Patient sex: M
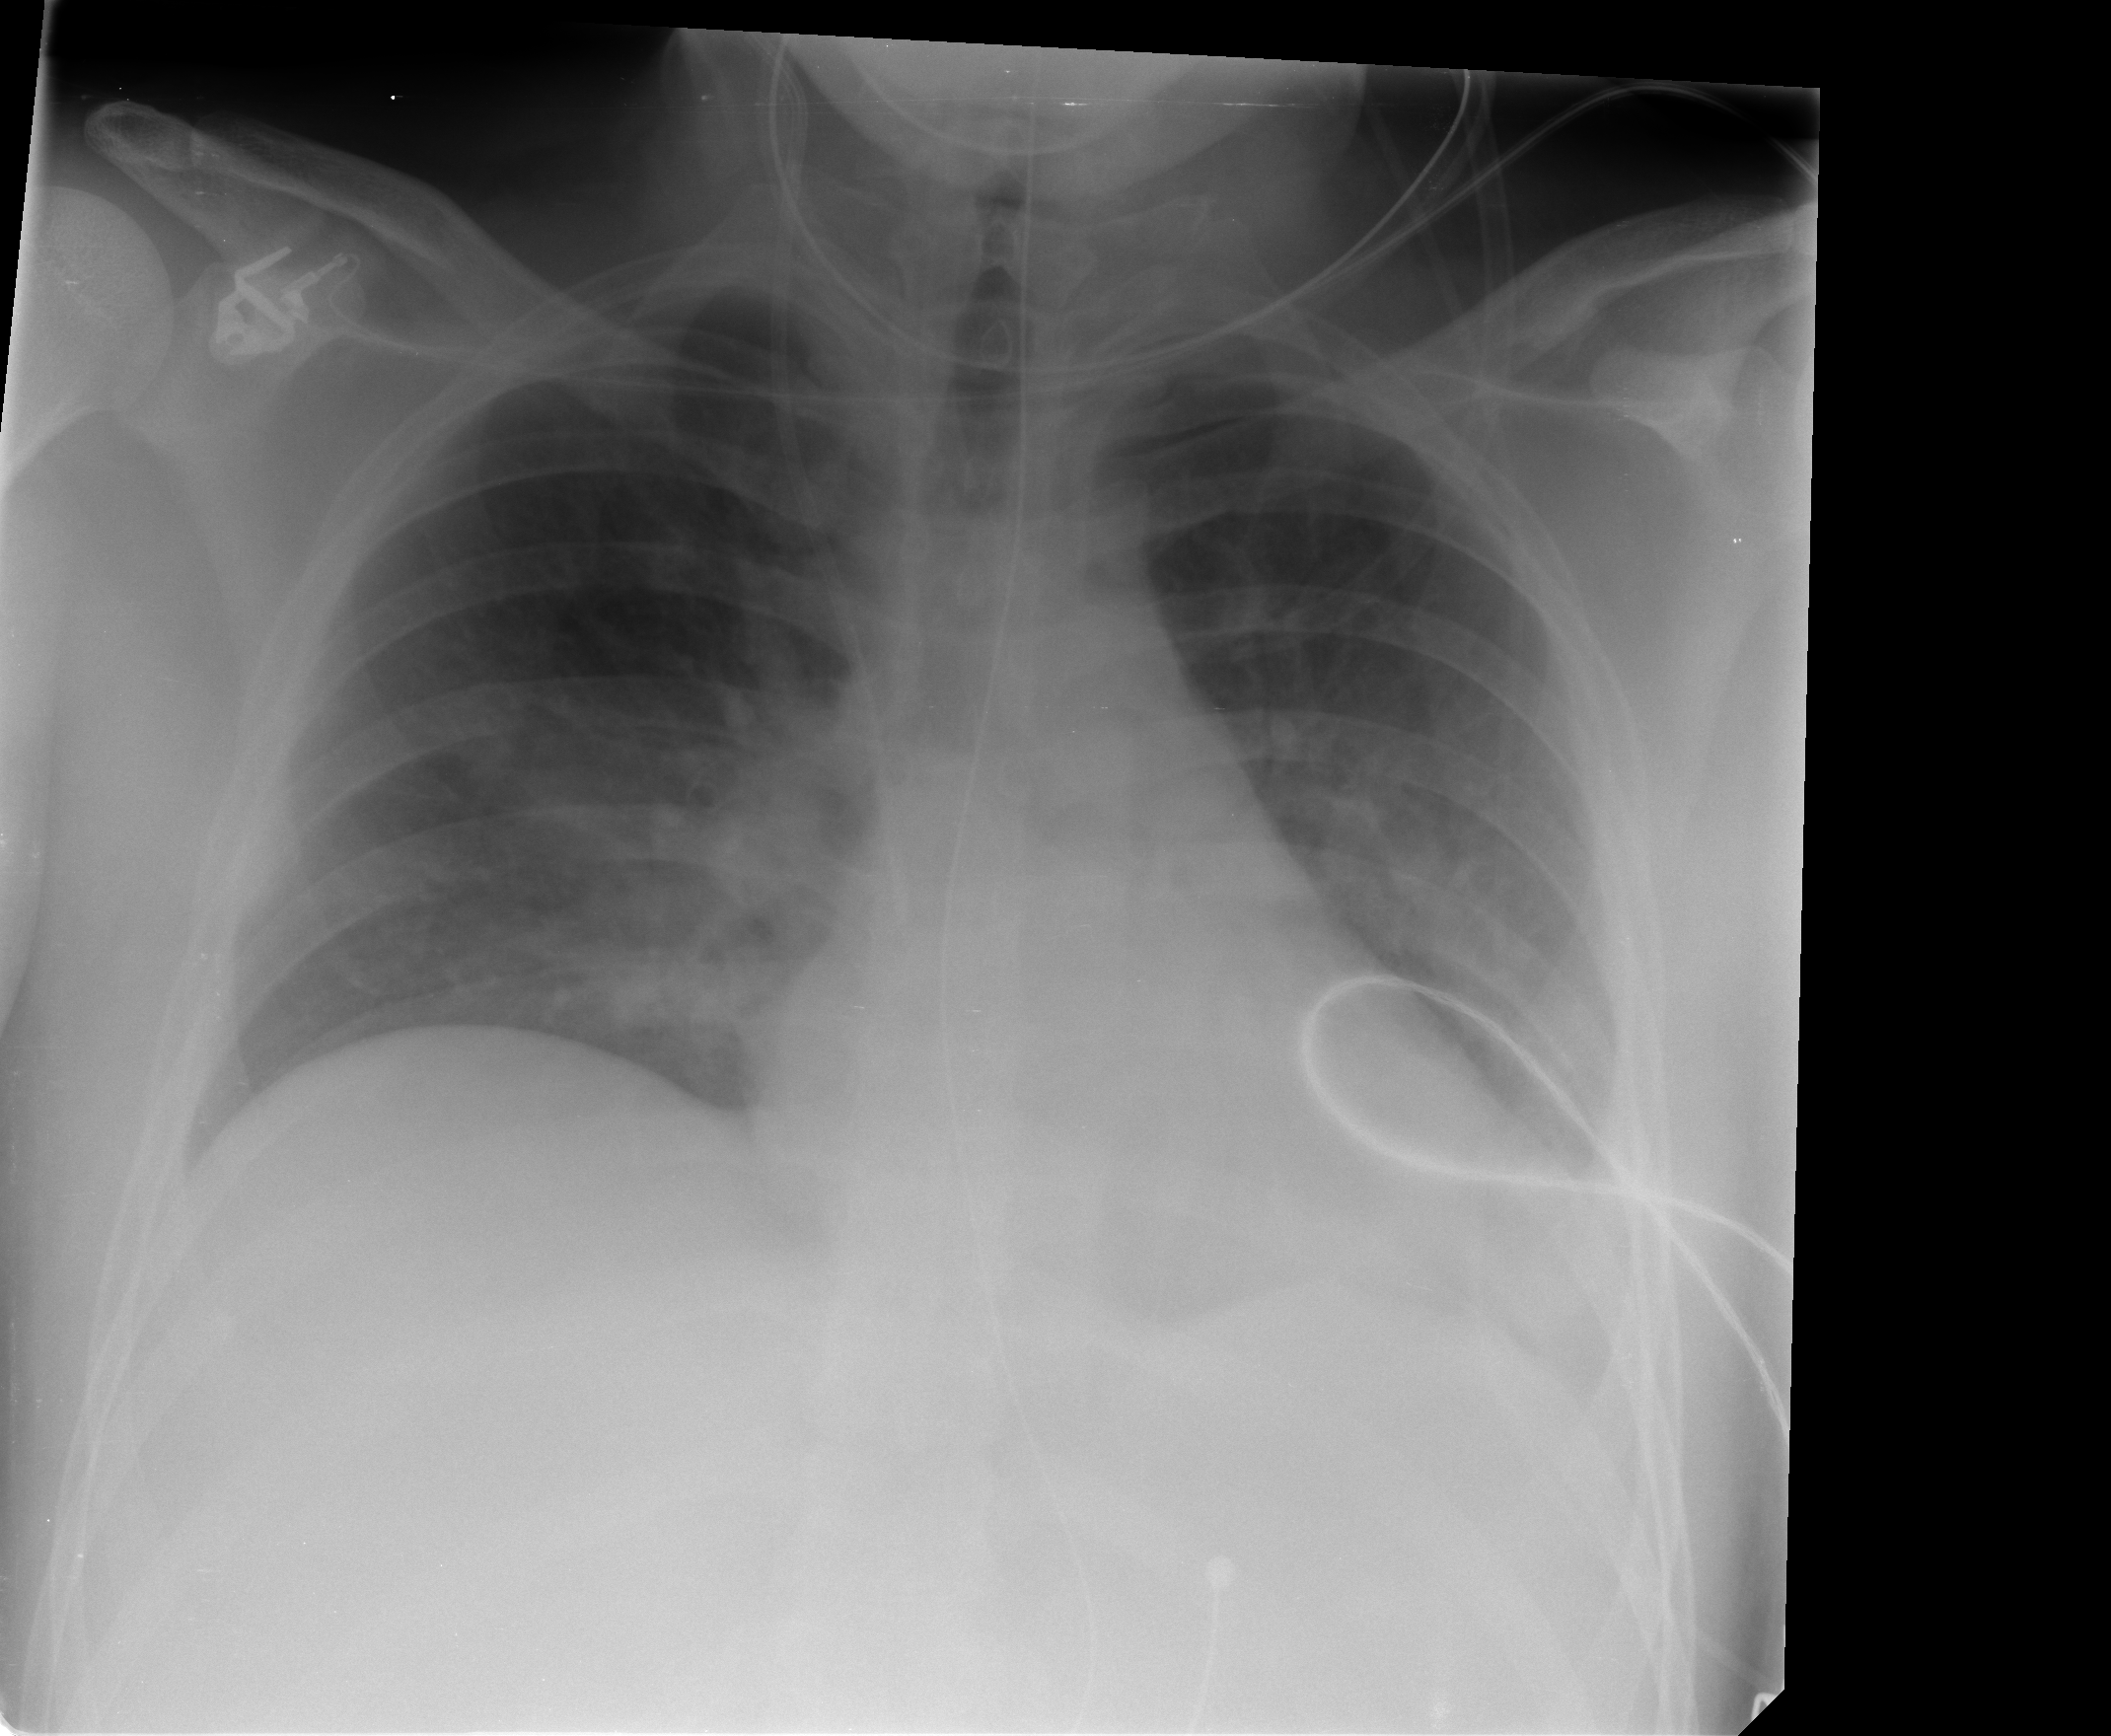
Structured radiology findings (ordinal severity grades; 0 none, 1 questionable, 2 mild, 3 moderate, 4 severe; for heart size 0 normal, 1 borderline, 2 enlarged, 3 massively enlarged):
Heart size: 1
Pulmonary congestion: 0
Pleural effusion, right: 0
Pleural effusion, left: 2
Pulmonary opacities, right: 0
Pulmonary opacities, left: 0
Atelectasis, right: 2
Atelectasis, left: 2